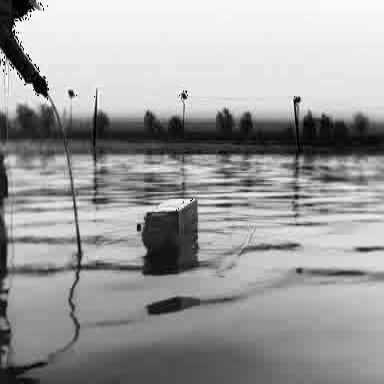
There is a fishing_boat in the infrared image.